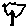
Label: tree